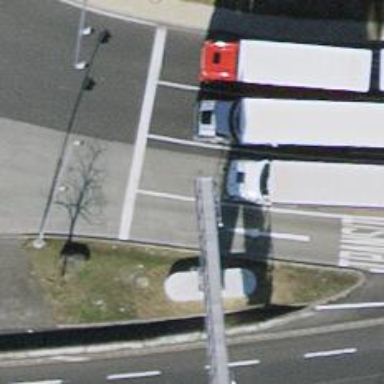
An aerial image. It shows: Road with traffic signals.